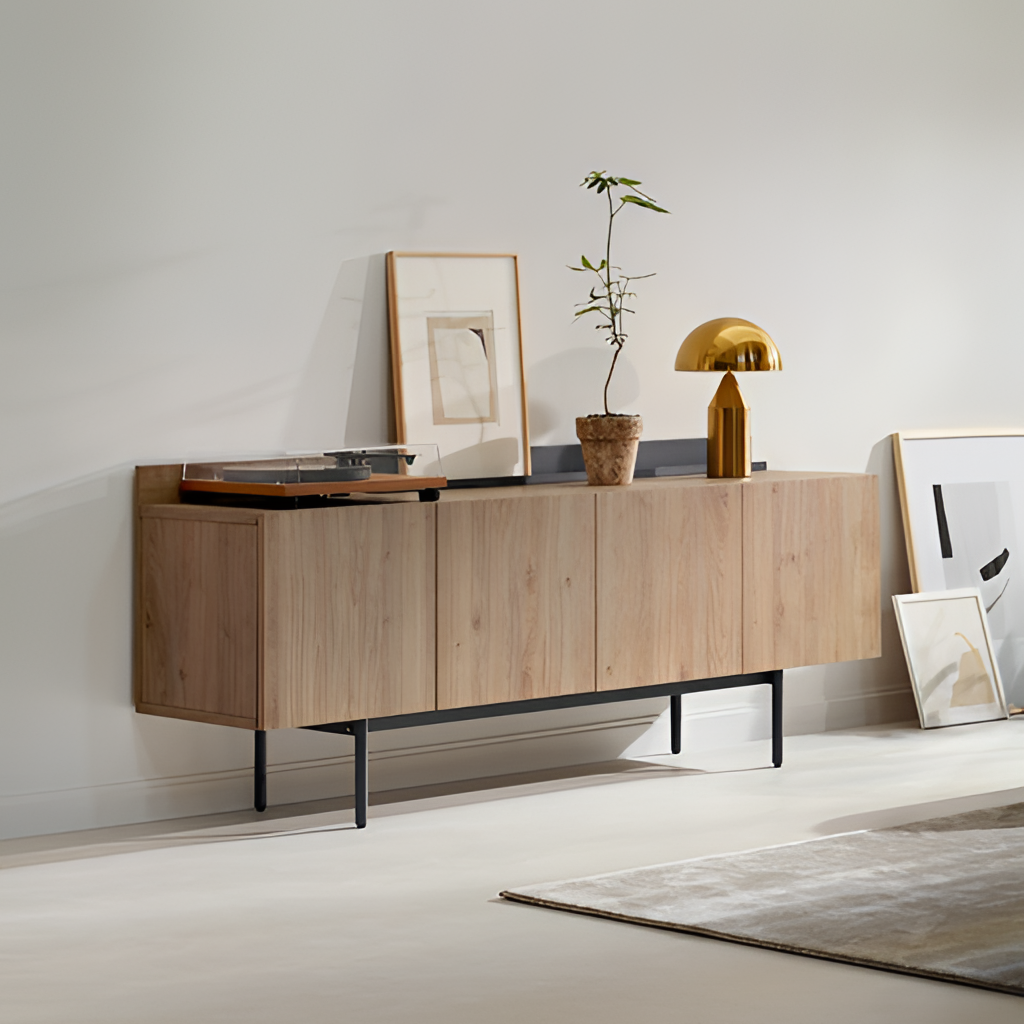
wood sideboard, living room, carpet flooring, with solid pattern, minimalist, cream paint wallpaper, with solid pattern